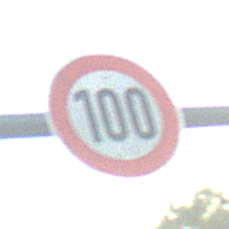
Verkehrszeichen: Geschwindigkeit100
Umgebung: Outdoor, Suburban
Tageszeit: SunriseSunset
Wetter: PartlyCloudy
Licht: Natural
Jahreszeit: NotSpecified
Kontrast: MediumContrast